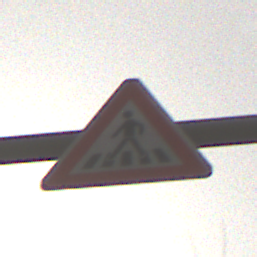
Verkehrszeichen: FussgaengerueberwegRechts
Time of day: MorningAfternoon
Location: Outdoor (Nature)
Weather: PartlyCloudy
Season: Winter
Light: Natural